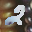
Label: 2